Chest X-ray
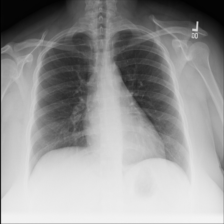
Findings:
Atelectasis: negative
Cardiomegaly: negative
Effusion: negative
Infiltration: negative
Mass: negative
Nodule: negative
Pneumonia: negative
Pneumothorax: negative
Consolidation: negative
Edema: negative
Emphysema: negative
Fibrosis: negative
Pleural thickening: negative
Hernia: negative